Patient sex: F
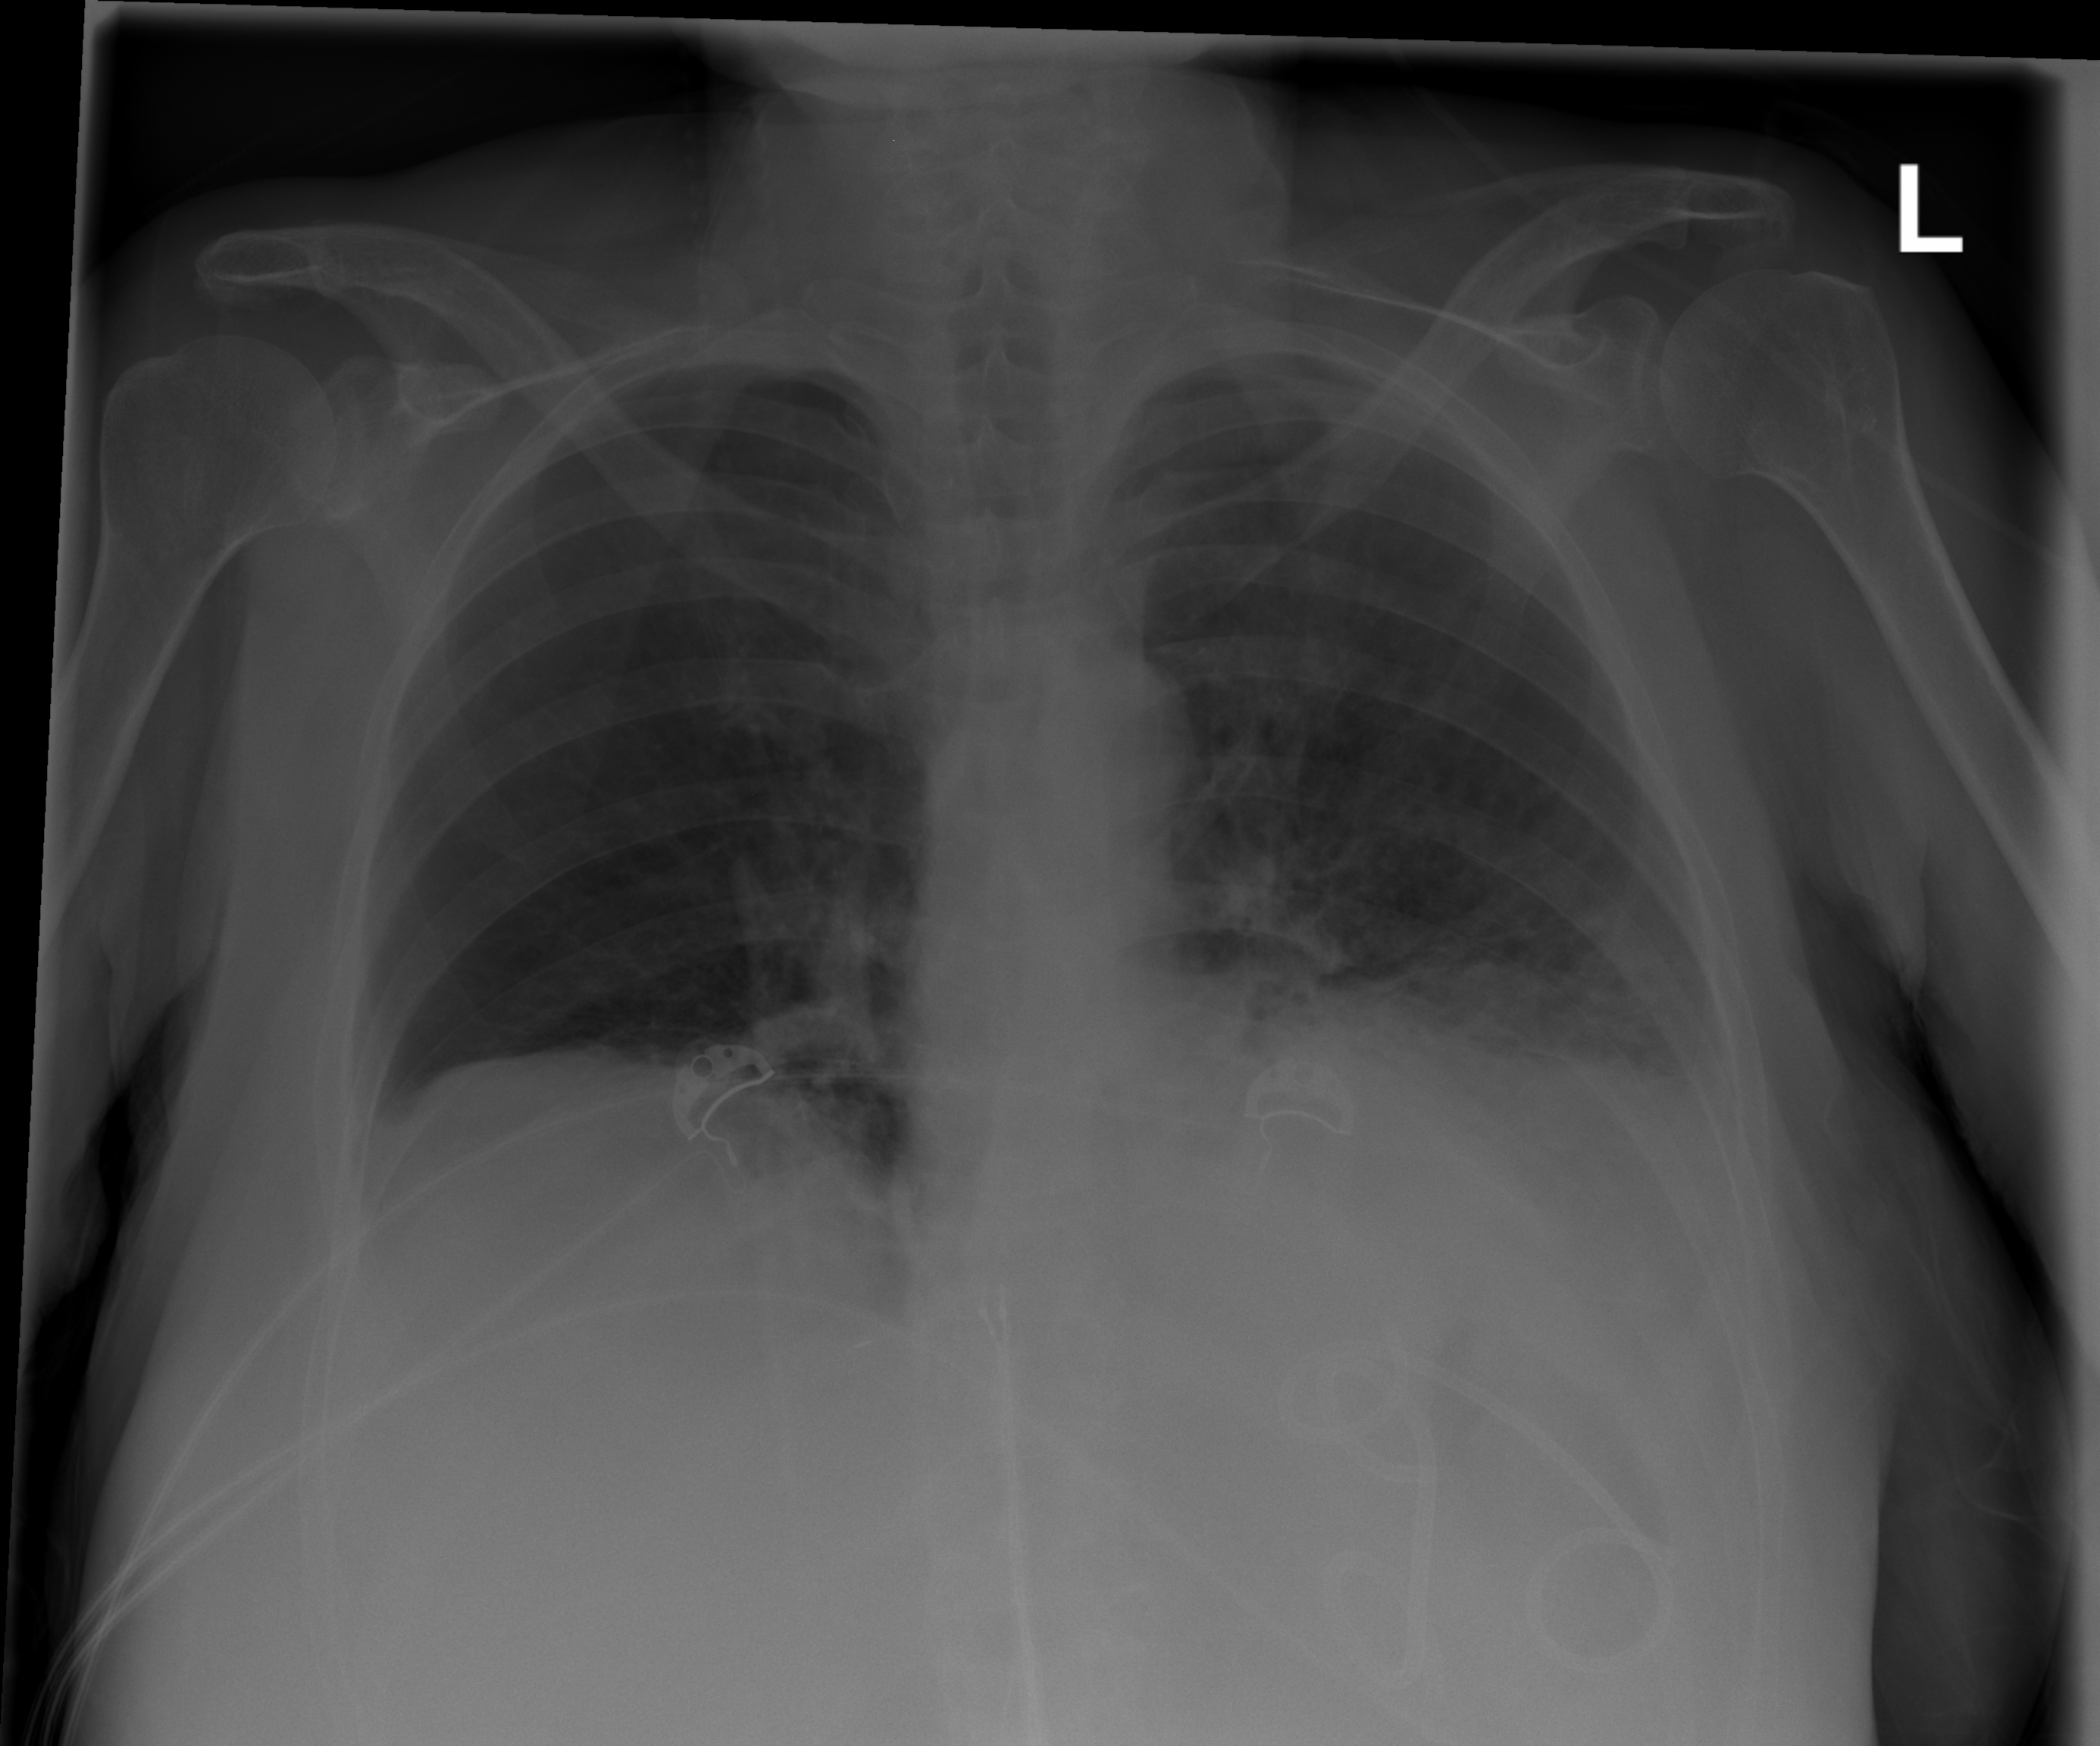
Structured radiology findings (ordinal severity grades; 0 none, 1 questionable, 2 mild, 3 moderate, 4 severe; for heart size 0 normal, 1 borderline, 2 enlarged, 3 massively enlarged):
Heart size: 0
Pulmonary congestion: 2
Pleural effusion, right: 0
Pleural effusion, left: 2
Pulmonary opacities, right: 2
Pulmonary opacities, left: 3
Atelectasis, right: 0
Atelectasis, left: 2